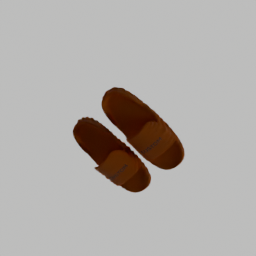
Label: people